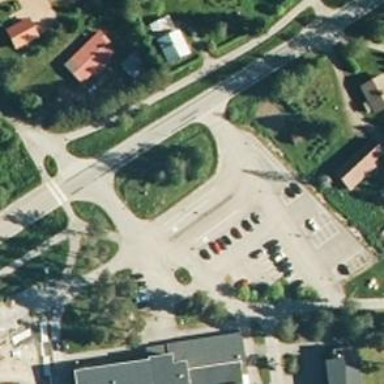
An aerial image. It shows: Asphalt road designated as living street.